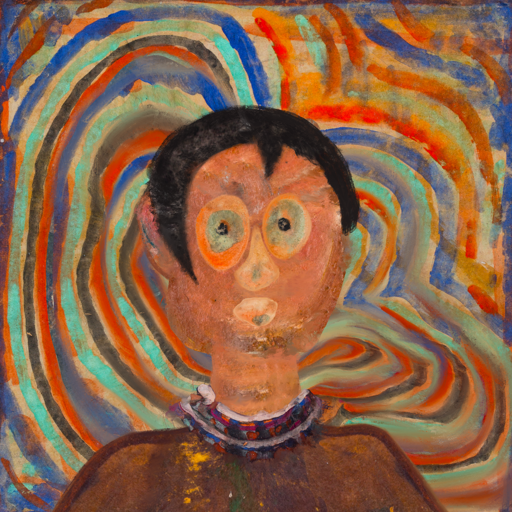
Background: Sisters, Head And Neck Front: Boggyland, Face Front: Childish, Bust: Comrade, Hair Front: Roy_Bahadur, Head Accessory: Blank, Second Necklace: Blank, Necklace: Hypocrite_1, Baby: Blank